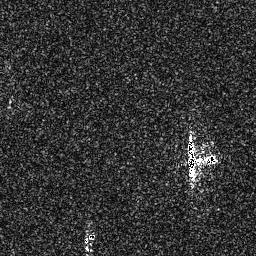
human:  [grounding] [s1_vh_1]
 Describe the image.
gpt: In the satellite image, there is  <ref>1 large ship </ref> <box>[[71, 51, 86, 69, 0]]</box> located at right.